Field crop: tomato
Growth stage: 1
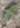
Species: solanum